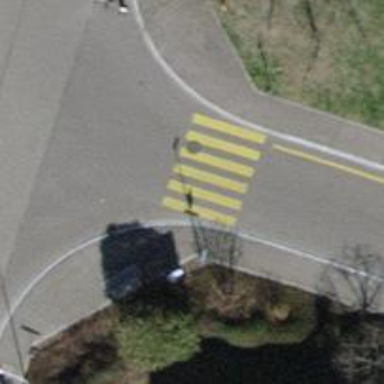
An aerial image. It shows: Marked crossing on footway.